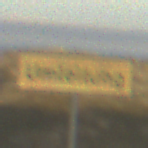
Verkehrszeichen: Umleitungsankuendigung
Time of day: SunriseSunset
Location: Outdoor (Nature)
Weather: PartlyCloudy
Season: Summer
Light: Natural